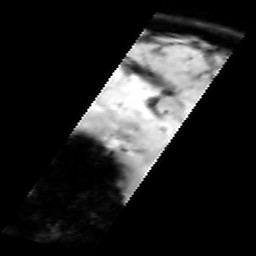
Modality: inplaneT2
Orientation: sagittal
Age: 21
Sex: male